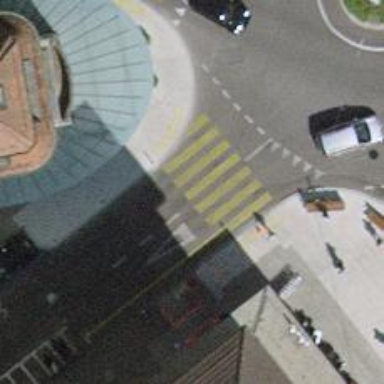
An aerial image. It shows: Uncontrolled zebra crossing with notable zebra markings.